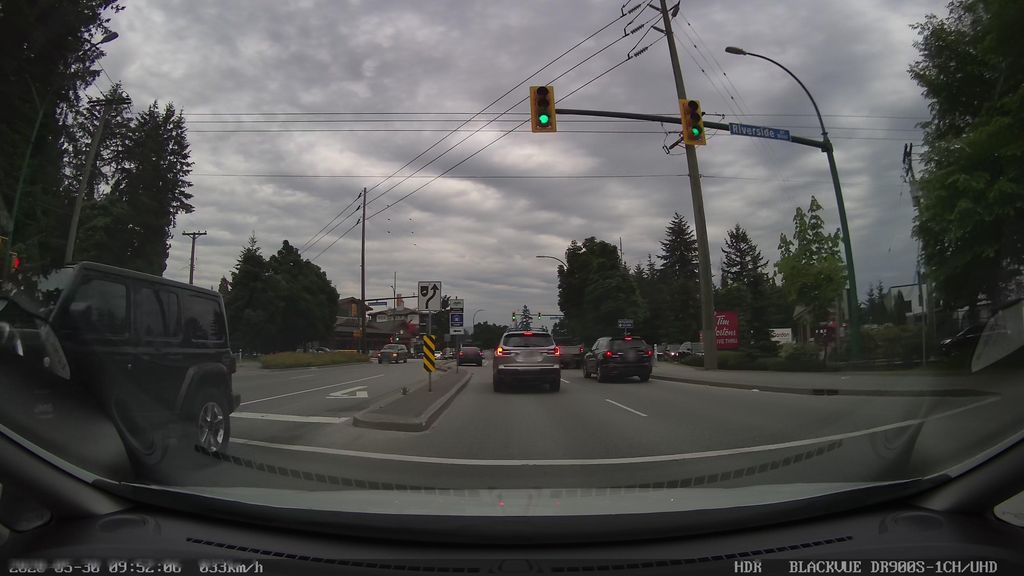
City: vancouver